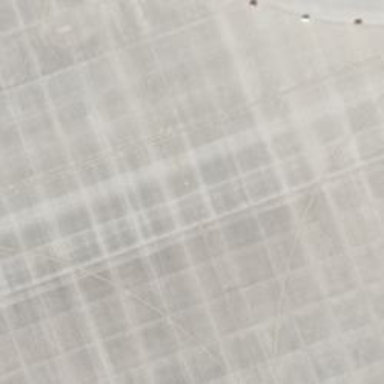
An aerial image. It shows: Taxiway at the airport with concrete surface.